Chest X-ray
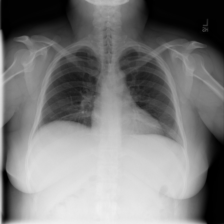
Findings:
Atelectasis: negative
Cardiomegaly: negative
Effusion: negative
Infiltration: negative
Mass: negative
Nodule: negative
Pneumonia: negative
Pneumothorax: negative
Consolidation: negative
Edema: negative
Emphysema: negative
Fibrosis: negative
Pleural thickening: negative
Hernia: negative